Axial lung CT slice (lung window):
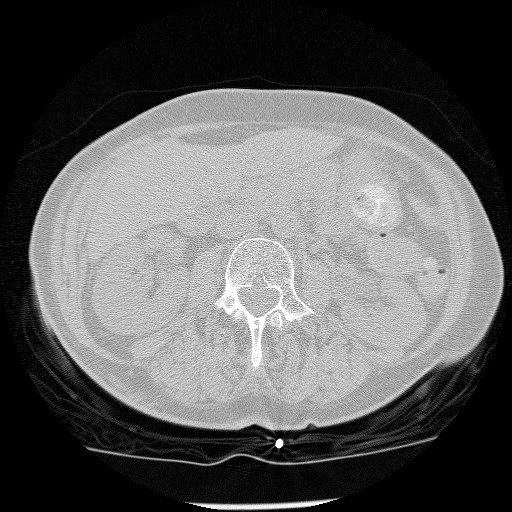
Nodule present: no